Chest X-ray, PA view. Patient: 39 years old, sex M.
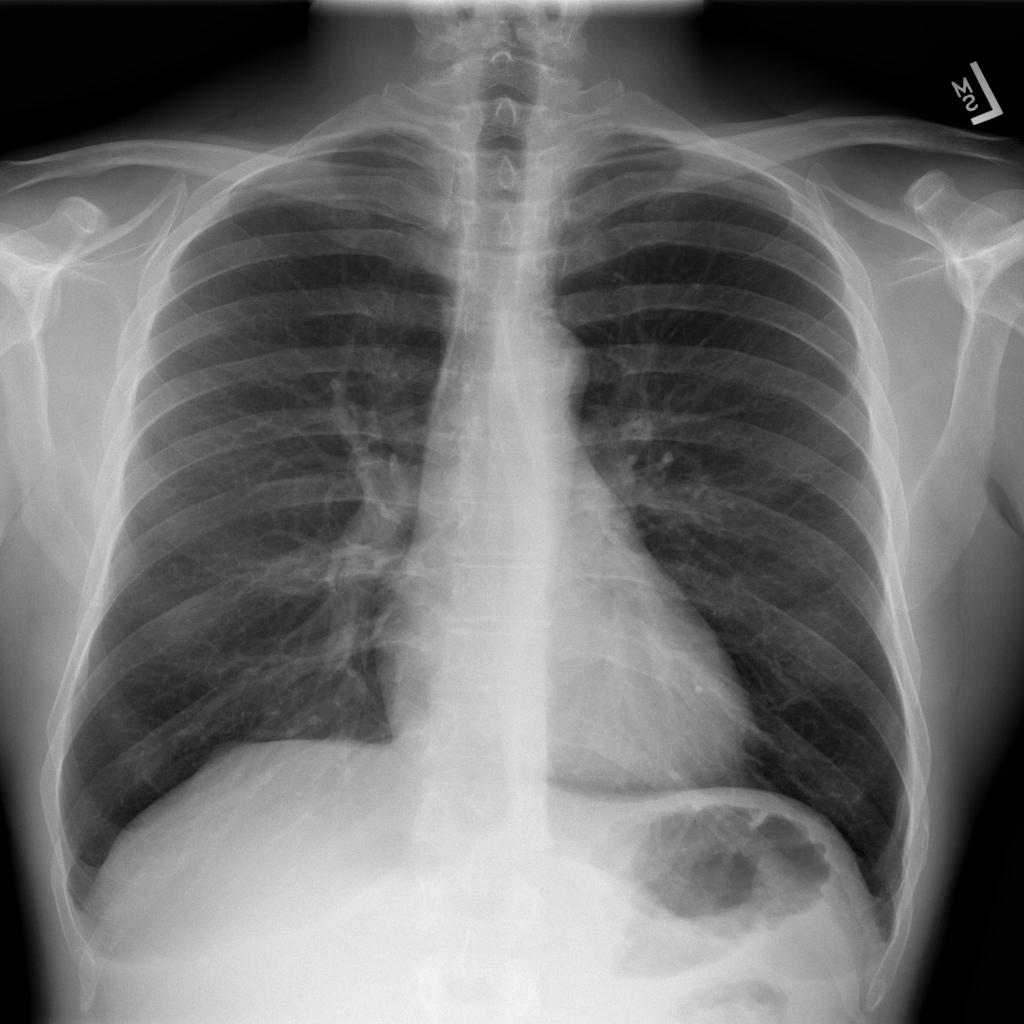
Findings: No Finding